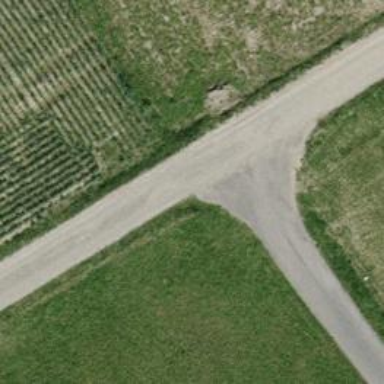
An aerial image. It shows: Well-maintained track road of grade 1.